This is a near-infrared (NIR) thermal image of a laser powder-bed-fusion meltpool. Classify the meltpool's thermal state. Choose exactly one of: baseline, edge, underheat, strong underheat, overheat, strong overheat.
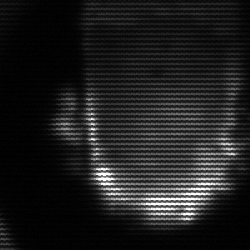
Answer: baseline